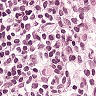
Metastatic tissue present: no